Interaction volume radius: 5 \u00c5
Interaction volume height: 10 \u00c5
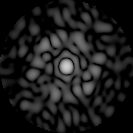
Disorder parameter: 0.8412